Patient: sex M, age 35
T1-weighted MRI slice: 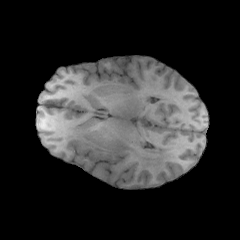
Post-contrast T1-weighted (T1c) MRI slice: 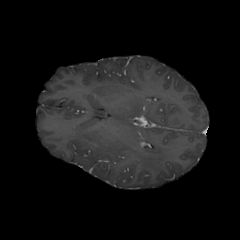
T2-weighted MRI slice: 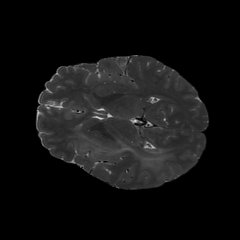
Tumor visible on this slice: yes
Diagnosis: Astrocytoma, IDH-wildtype
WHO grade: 2